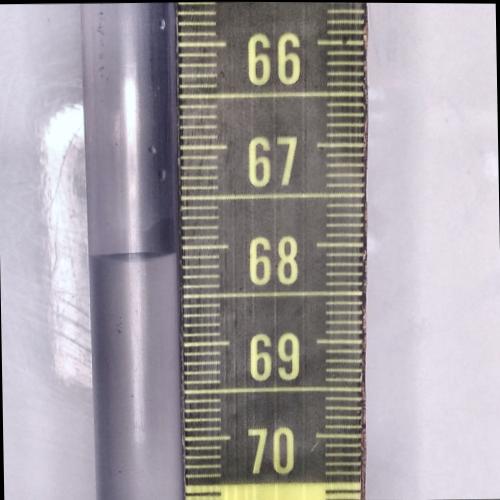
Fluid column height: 68.1 cm